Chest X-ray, PA view. Patient: 54 years old, sex F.
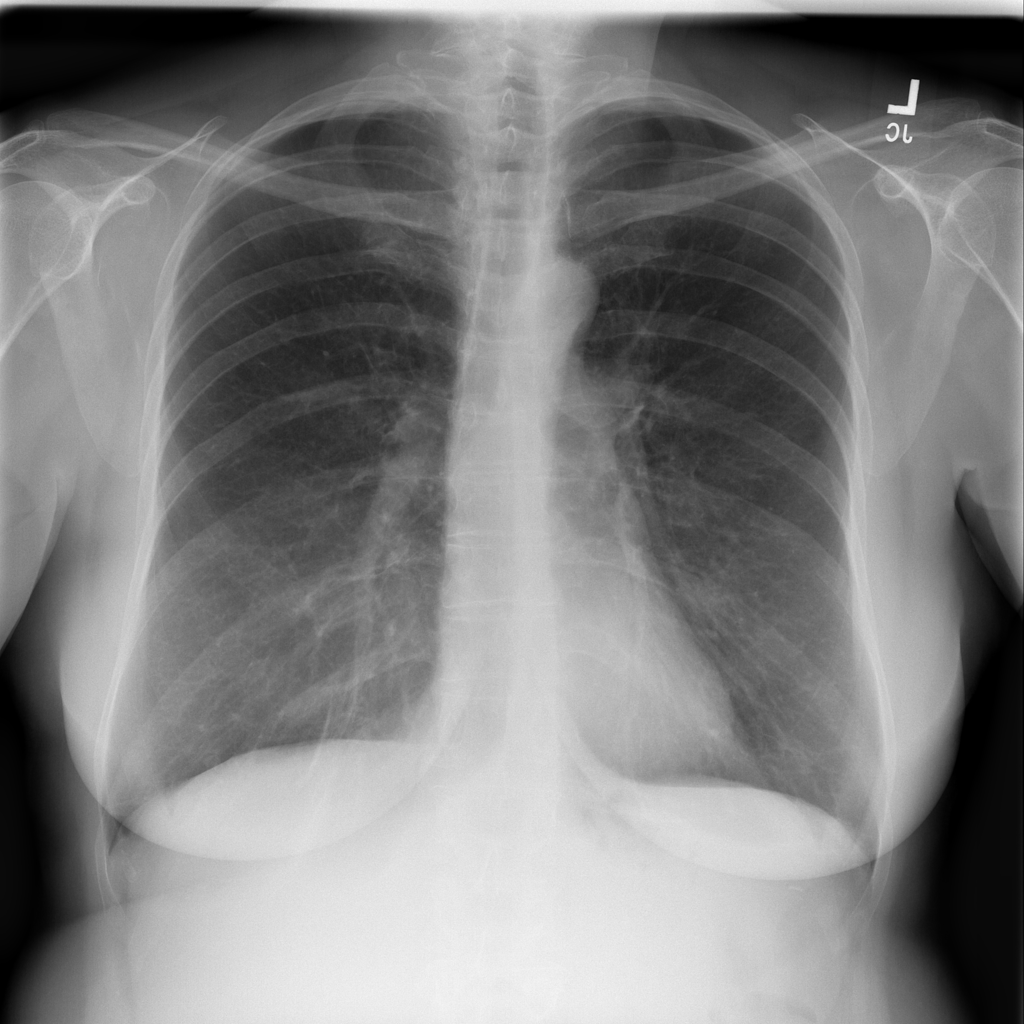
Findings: Atelectasis